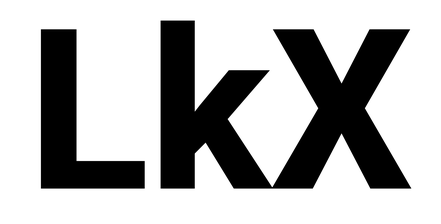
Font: Roboto_ExtraBold